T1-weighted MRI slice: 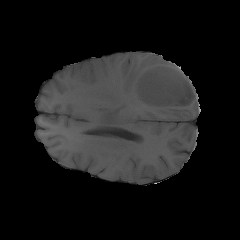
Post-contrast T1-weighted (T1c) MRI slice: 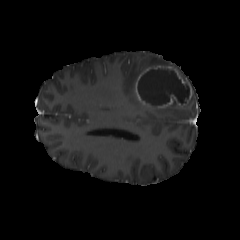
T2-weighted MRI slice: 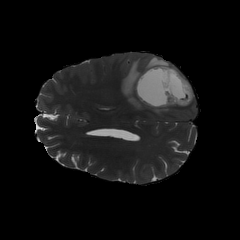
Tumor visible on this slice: yes